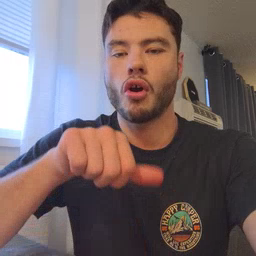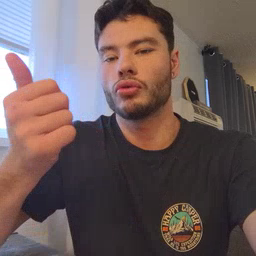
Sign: another